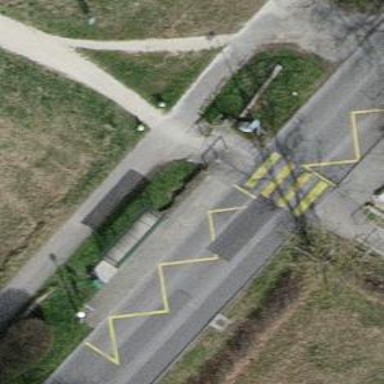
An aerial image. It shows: Asphalt platform for public transport with shelter.